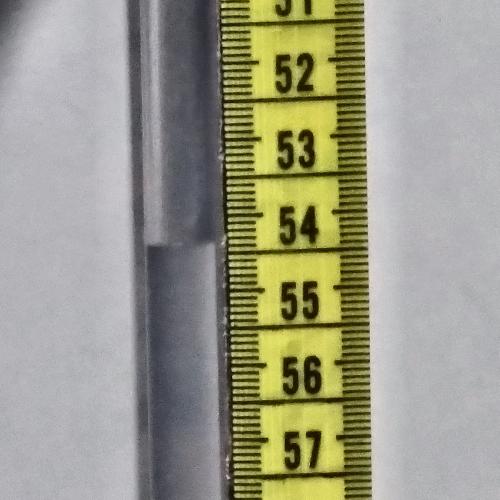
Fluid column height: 54.3 cm